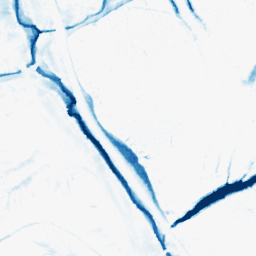
Category: morphological
Decomposition family: morphological
Decomposition parameters: operation: closing
size: 10
Upsampling method: sinc_blackman
Upsampling parameters: scale: 4
kernel_size: 8
Upsampling scale: 4